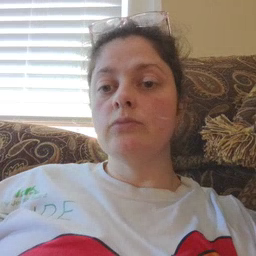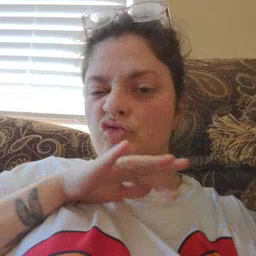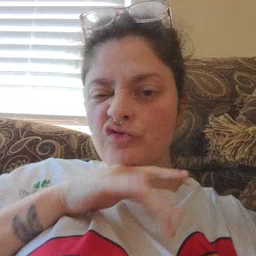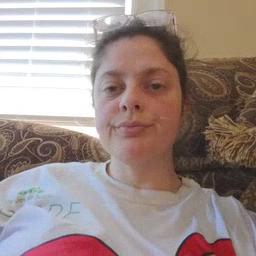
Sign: dirty